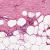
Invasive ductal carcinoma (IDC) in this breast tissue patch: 0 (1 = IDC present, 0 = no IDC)